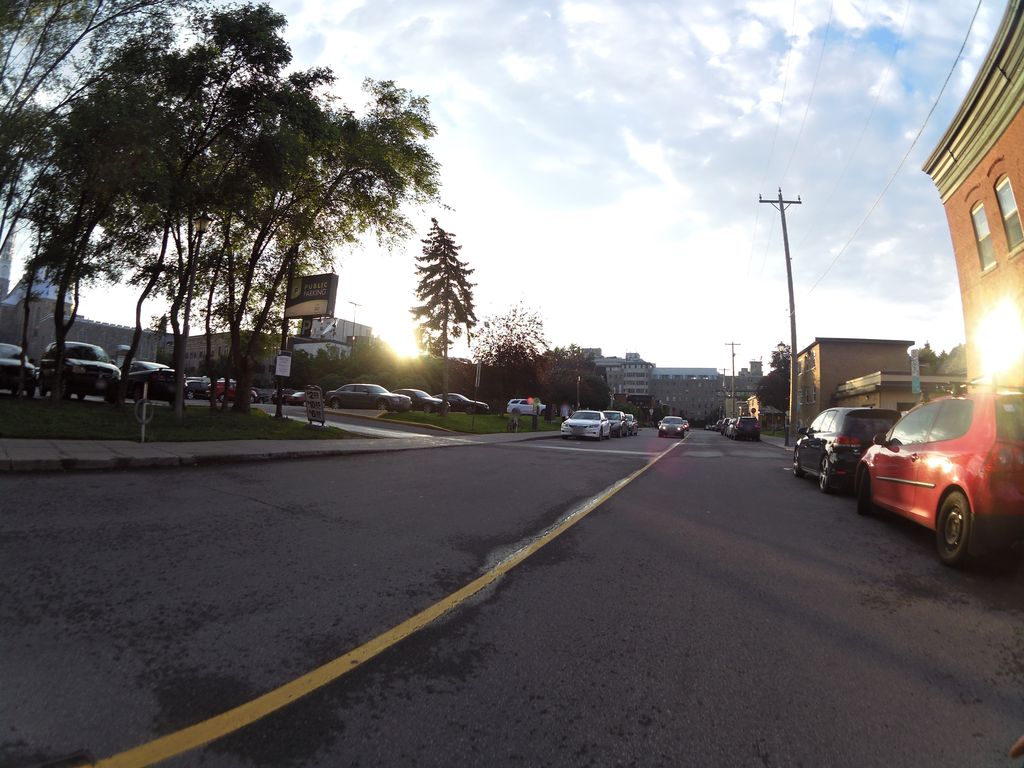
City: ottawa-gatineau